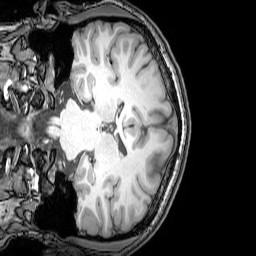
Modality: T1w
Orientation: coronal
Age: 22
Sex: male
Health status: healthy
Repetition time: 0.081 s
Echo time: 0.037 s